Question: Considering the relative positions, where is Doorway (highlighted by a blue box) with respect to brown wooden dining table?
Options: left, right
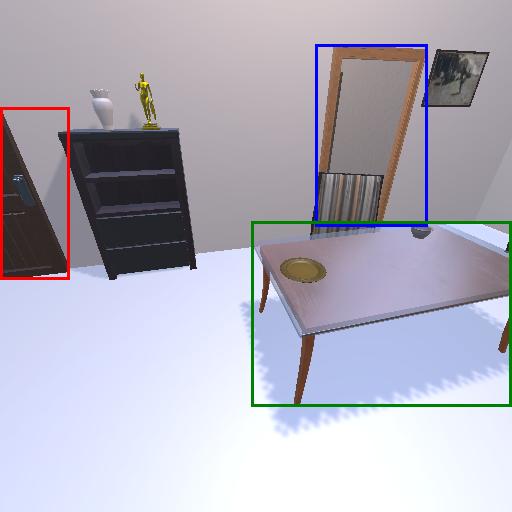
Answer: left